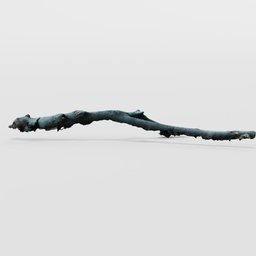
Label: nature